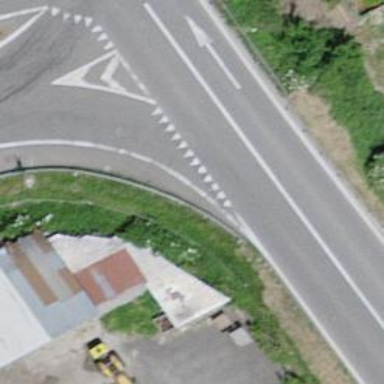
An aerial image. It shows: Road with "give way" sign.